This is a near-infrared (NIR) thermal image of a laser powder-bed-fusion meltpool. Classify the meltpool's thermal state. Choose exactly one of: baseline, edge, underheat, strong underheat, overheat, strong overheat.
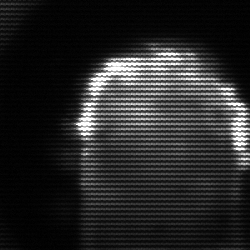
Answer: baseline